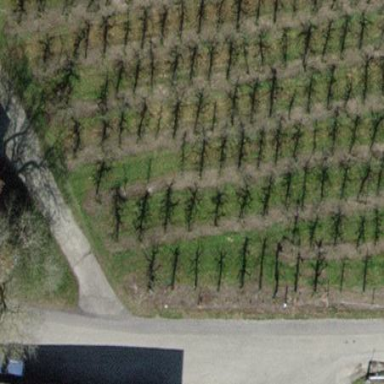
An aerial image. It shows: Orchard.